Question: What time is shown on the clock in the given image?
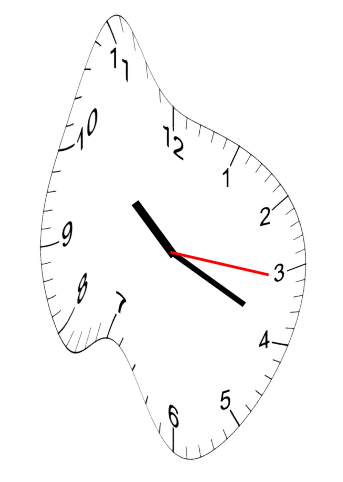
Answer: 10:19:16